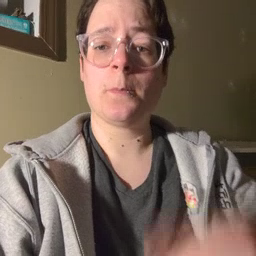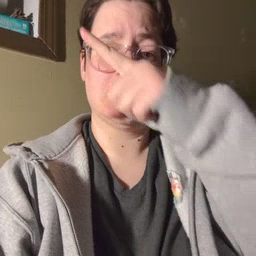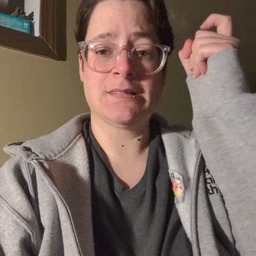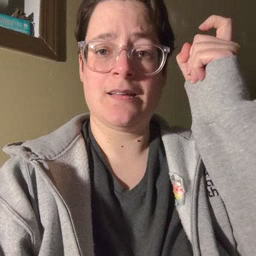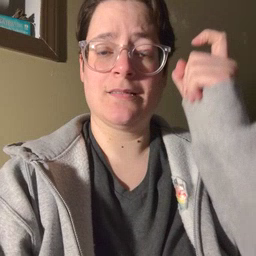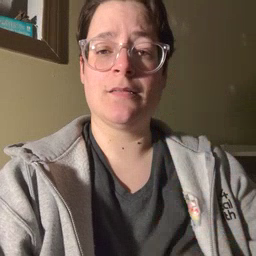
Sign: because